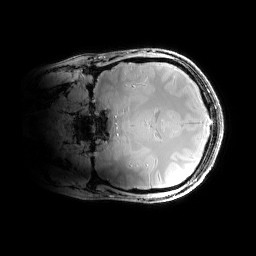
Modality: PDw
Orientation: coronal
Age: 23
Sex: female
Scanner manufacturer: siemens
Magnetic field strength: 6.98 T
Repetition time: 1.3 s
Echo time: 0.00231 s